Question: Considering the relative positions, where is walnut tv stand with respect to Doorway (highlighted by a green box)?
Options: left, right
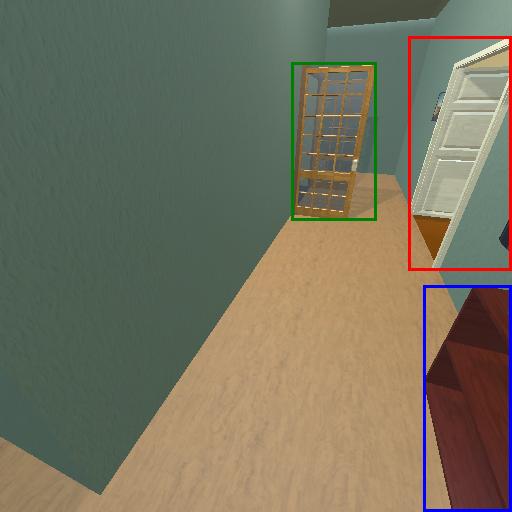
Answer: left